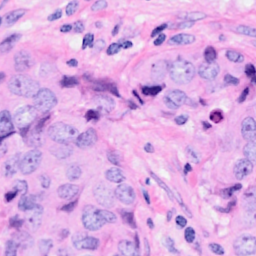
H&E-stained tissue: Breast